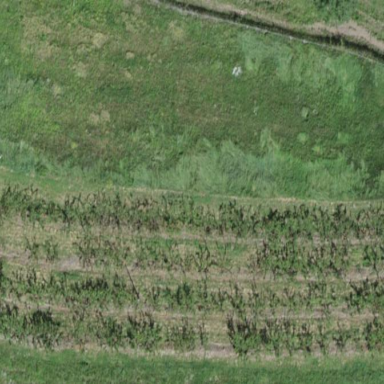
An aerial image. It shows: Orchard.